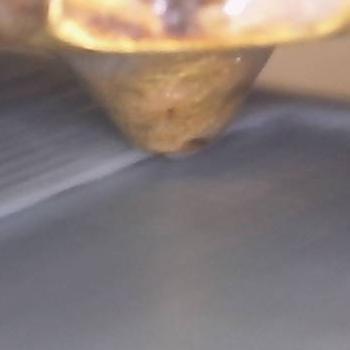
Flow rate: 52%